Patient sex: M
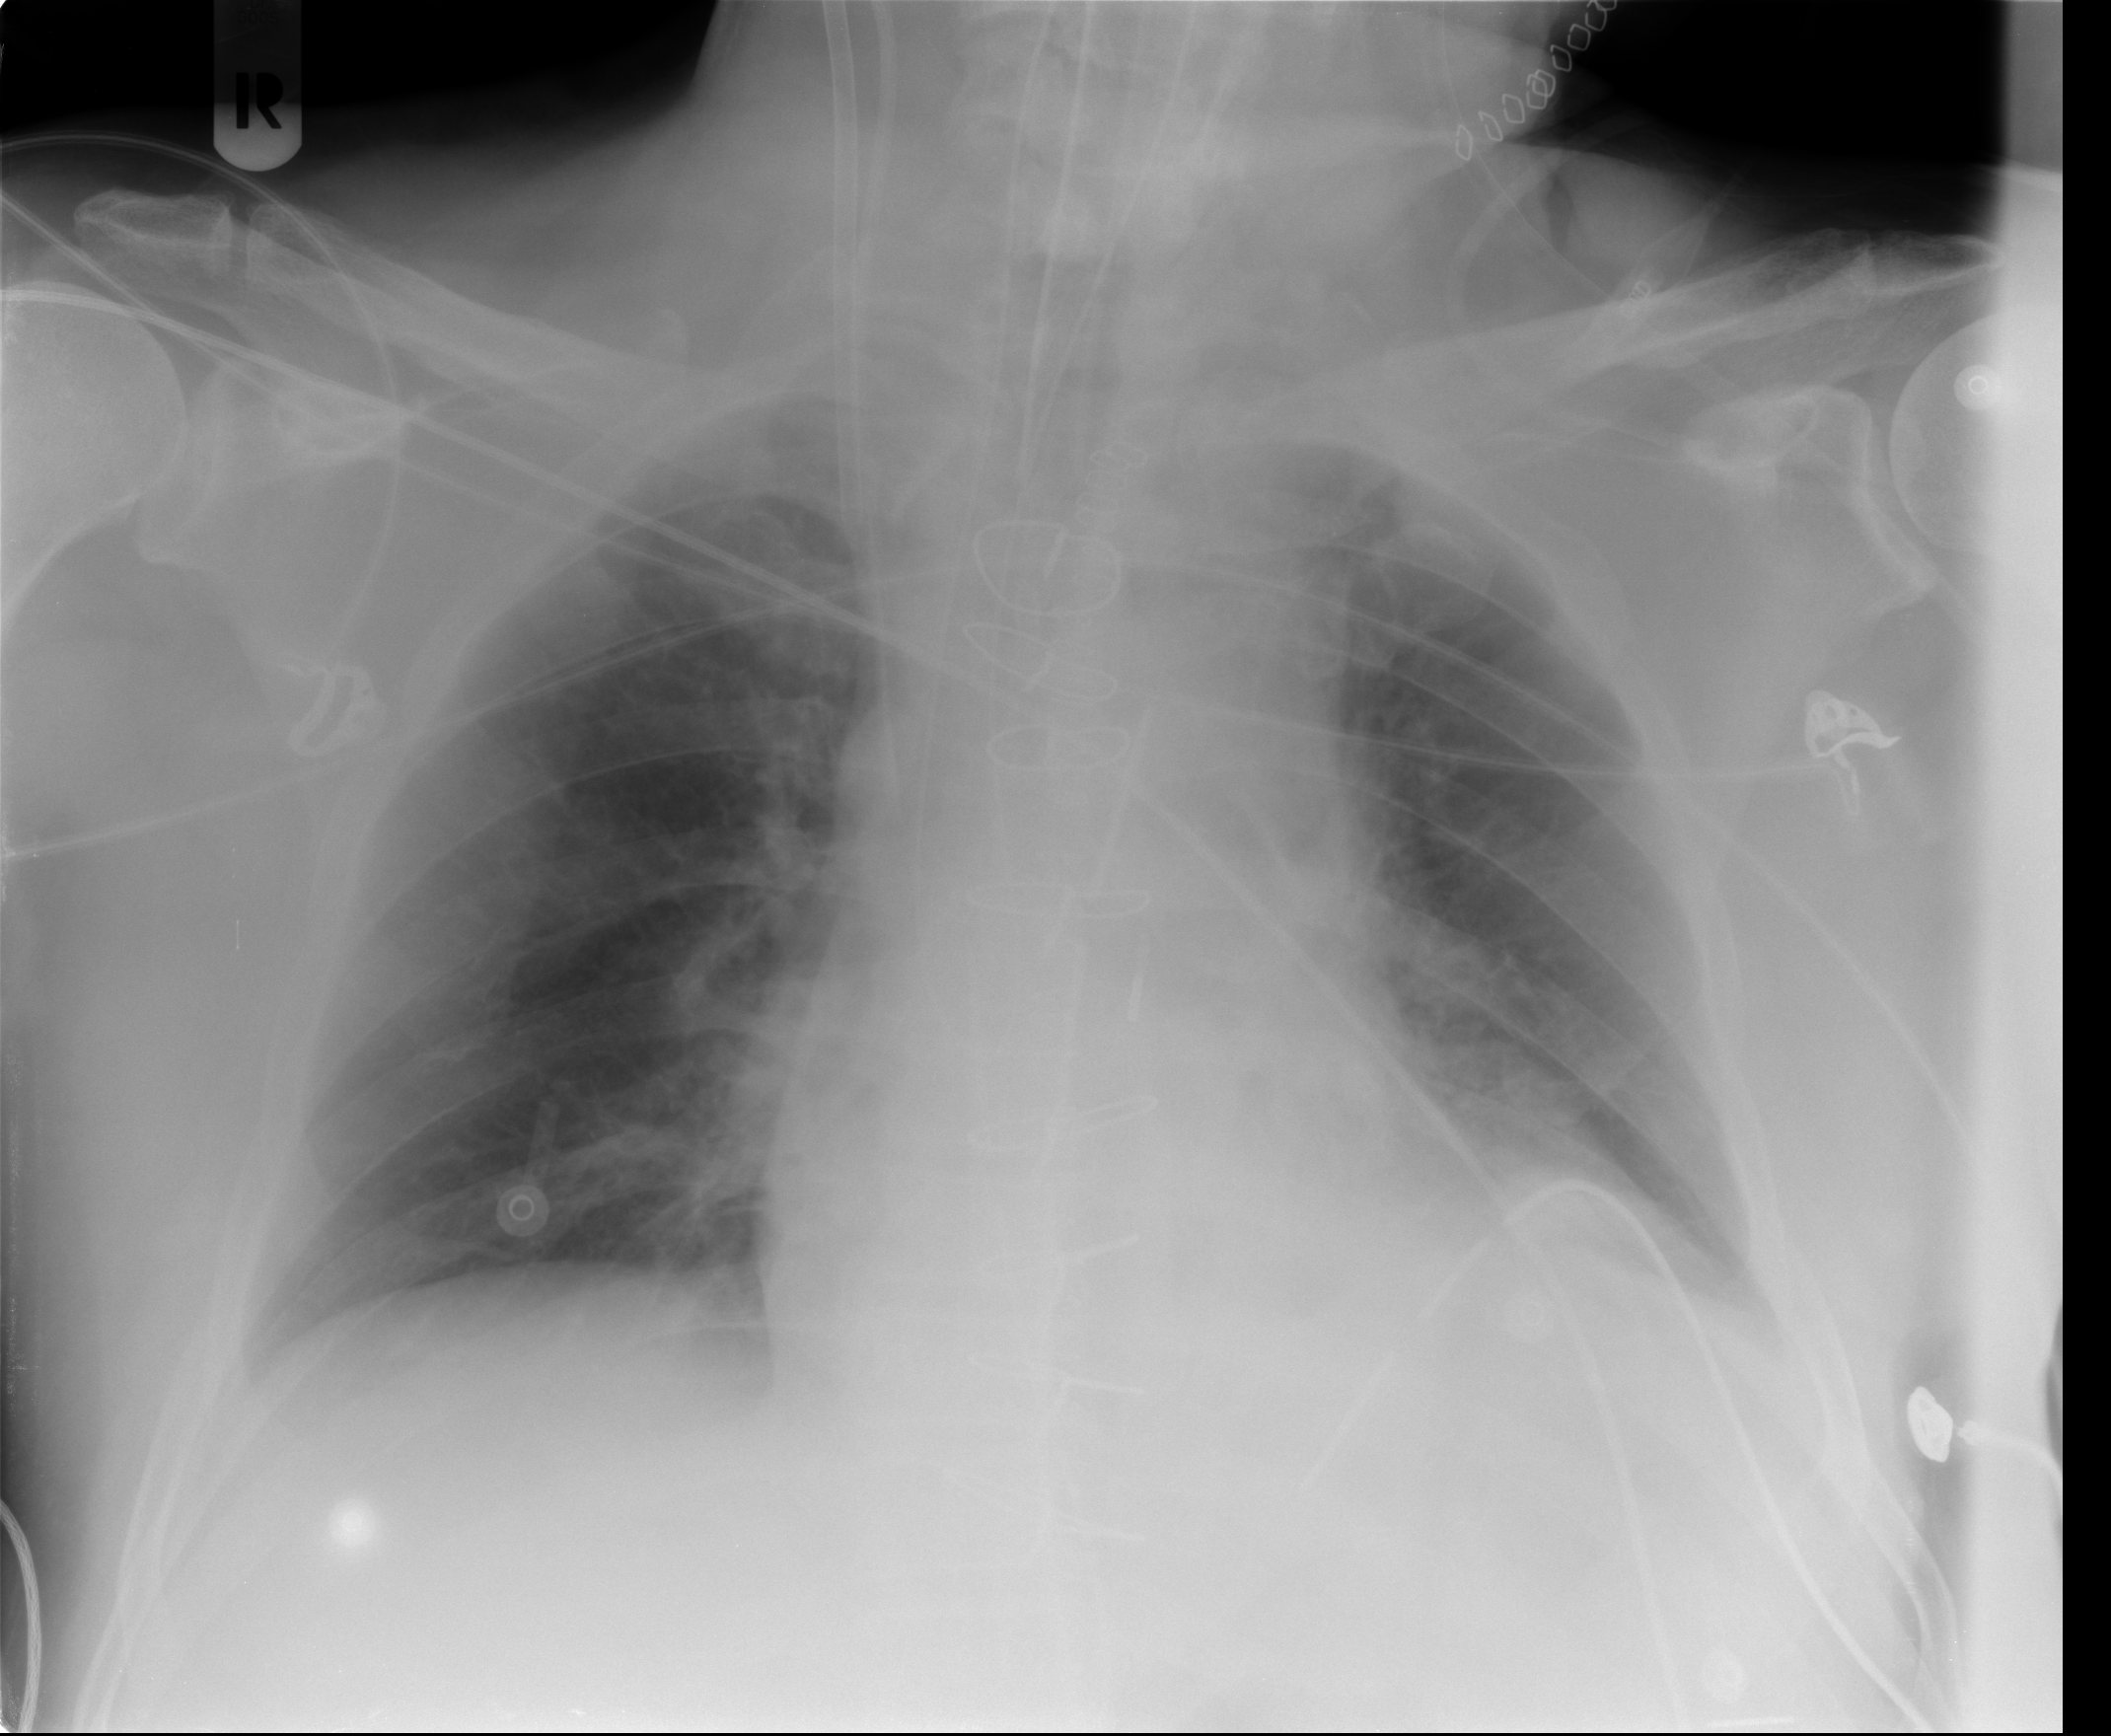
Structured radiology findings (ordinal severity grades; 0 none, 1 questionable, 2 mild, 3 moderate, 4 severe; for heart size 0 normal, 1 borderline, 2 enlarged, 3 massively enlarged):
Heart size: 1
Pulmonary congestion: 3
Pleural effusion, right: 1
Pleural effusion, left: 1
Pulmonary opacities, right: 2
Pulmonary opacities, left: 2
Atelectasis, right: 2
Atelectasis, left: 1